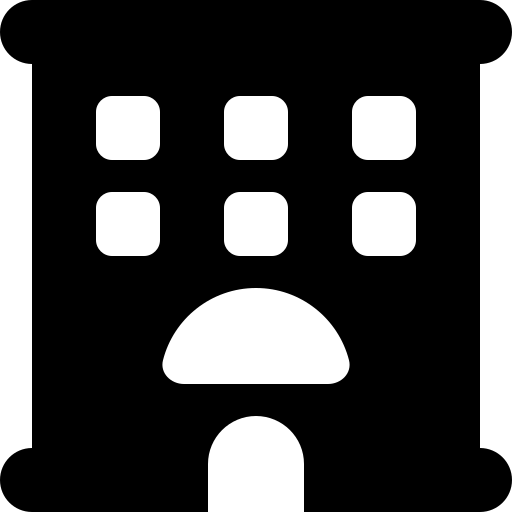
Tags: icon, FontAwesome, fa-icon, solid, hotel